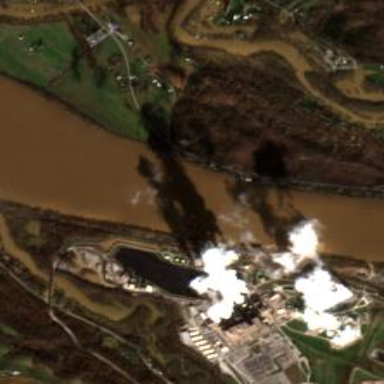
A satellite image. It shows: Industrial area with coal-powered plant.